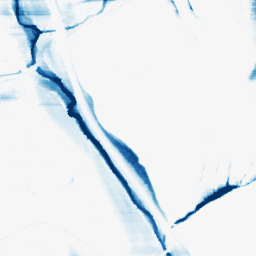
Category: morphological
Decomposition family: morphological_rect
Decomposition parameters: operation: closing
width: 50
height: 3
Upsampling method: quintic
Upsampling parameters: scale: 4
Upsampling scale: 4